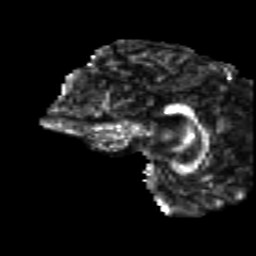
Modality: FA
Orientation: sagittal
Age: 27
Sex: female
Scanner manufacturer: siemens
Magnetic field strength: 3 T
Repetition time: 8.8 s
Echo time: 0.085 s